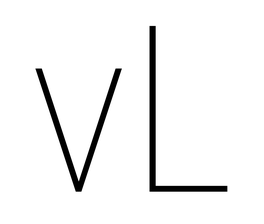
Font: Roboto_Condensed_Thin